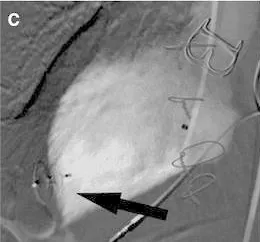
Apical pseudoaneurysm. C; Exclusion of the pseudoaneurysm by amplatzer septal occluder (arrow).
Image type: radiology (ct)